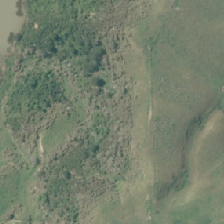
Land cover: grose_broom